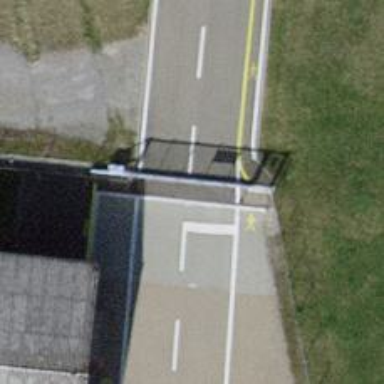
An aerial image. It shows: Gate.